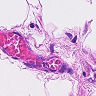
Metastatic tissue present: no